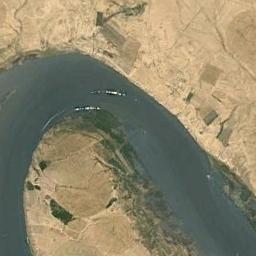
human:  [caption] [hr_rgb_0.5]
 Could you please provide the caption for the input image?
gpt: The blue river goes through the wasteland .

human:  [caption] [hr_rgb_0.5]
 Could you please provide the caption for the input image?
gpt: The river goes through bare land and green grass .

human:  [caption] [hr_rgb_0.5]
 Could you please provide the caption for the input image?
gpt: A curved blue river in half, With tan on both sides .

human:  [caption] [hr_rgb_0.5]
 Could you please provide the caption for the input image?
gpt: The river is beside a yellow desert .

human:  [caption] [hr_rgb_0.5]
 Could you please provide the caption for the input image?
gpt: There are many trees on either side of the river .